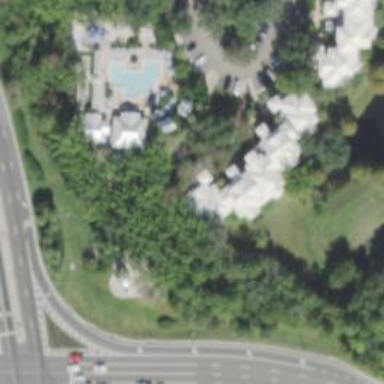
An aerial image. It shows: Hotel building.